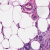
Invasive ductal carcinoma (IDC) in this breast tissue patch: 0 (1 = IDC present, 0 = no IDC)